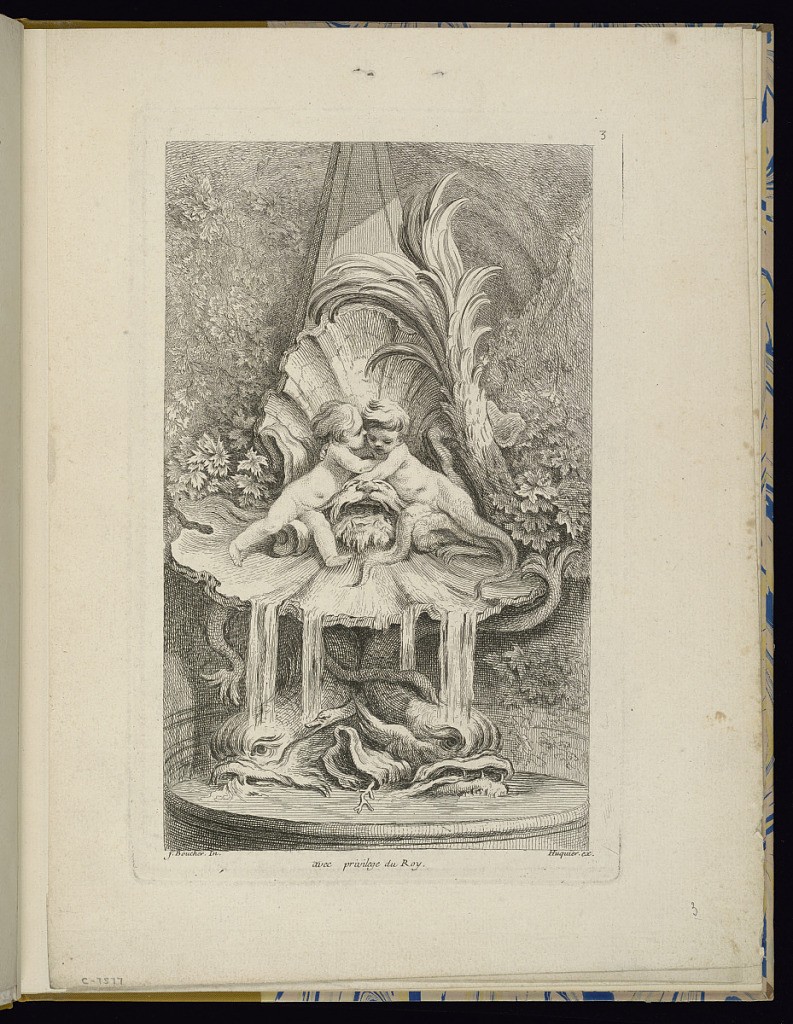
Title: Rocaille Fountain Design
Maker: François Boucher, French, 1703–1770
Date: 1736
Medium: Engraving on laid paper
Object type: Bound print
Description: Folio 3, plate 3 of a series of 7. Design for a fountain. Rocaille fountain design with one putti and one young triton embracing within an open shell. Sea creatures at the base of the fountain below.